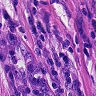
Metastatic tissue present: yes